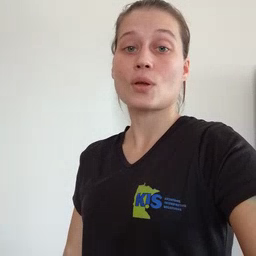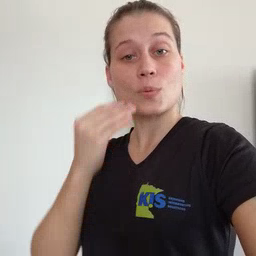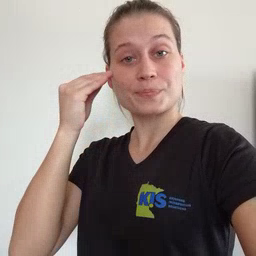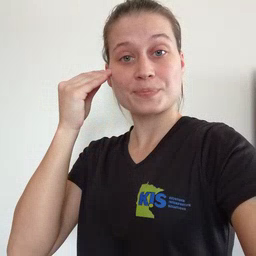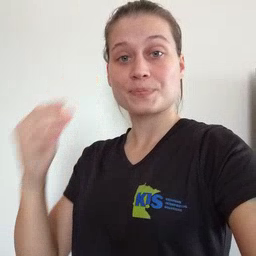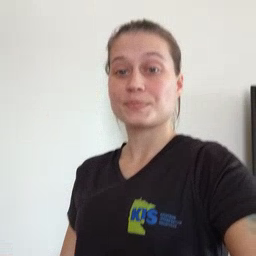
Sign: home